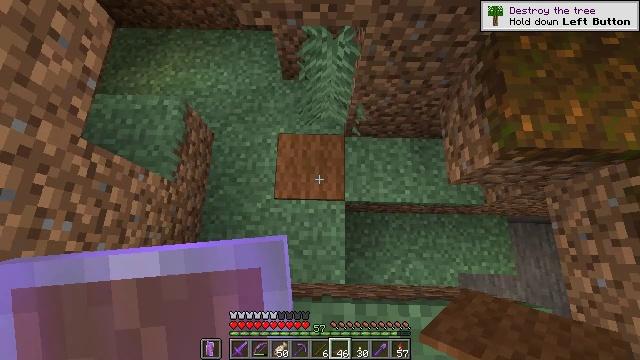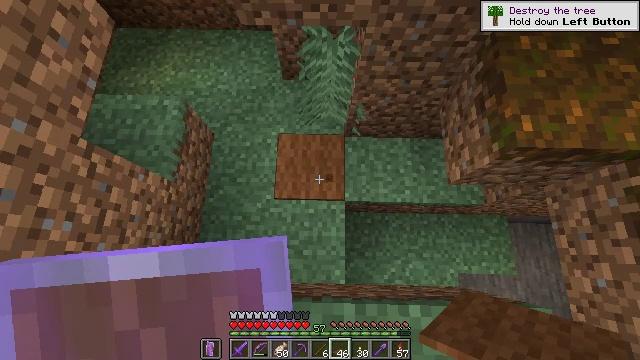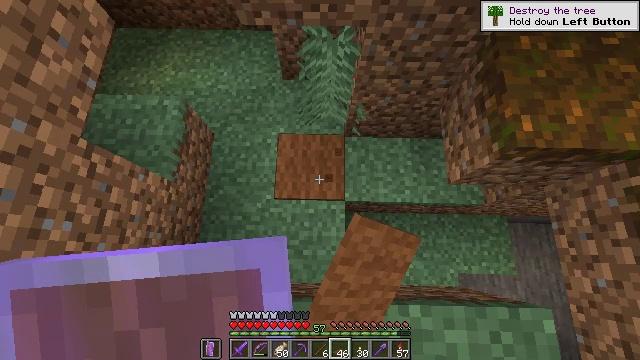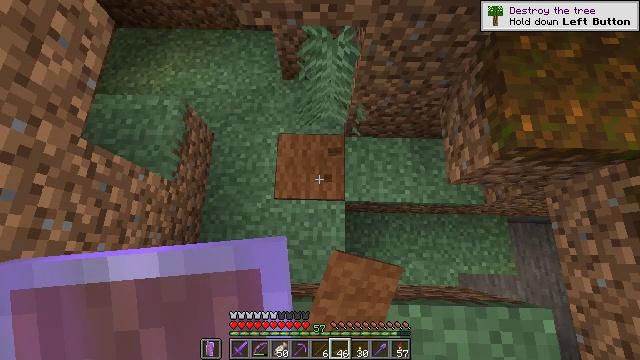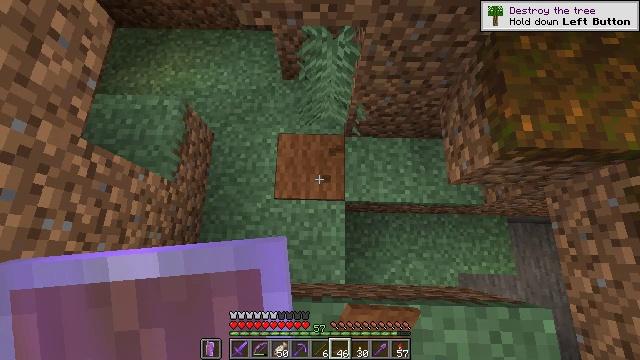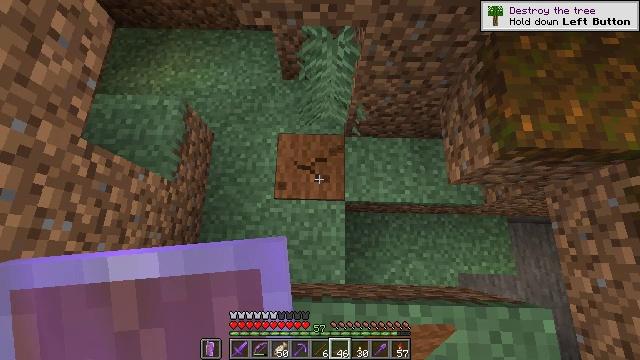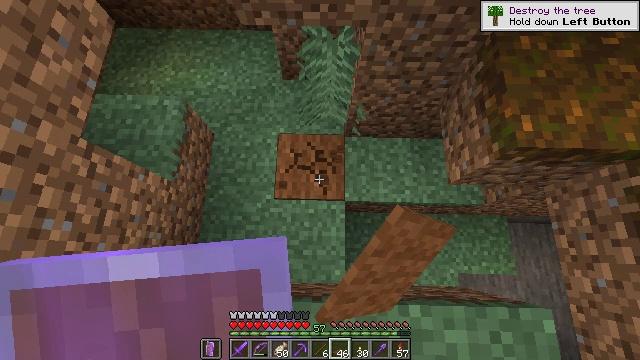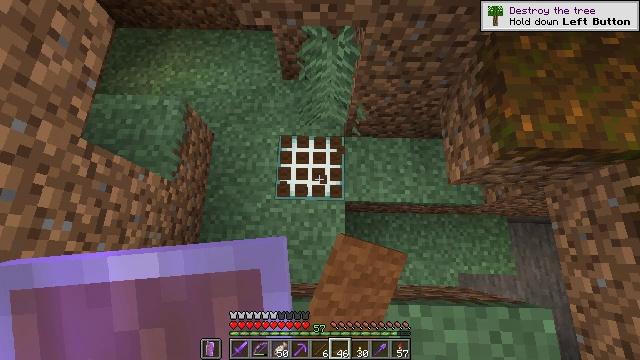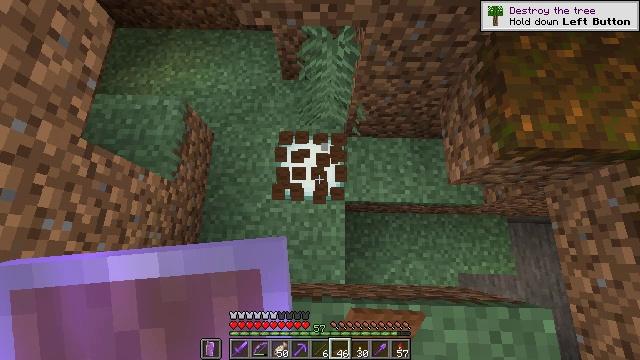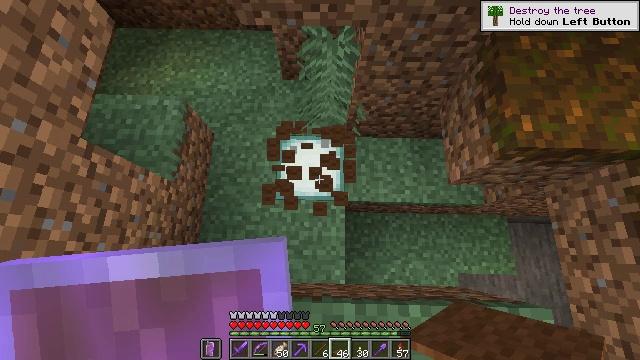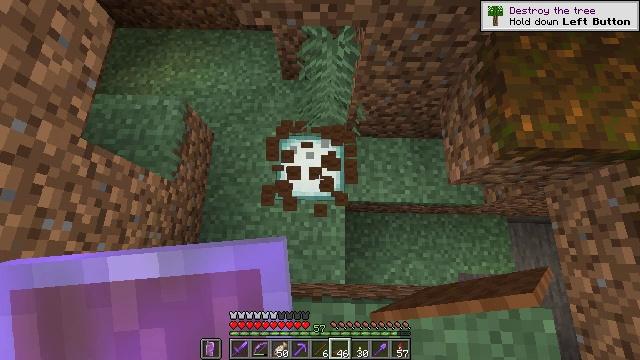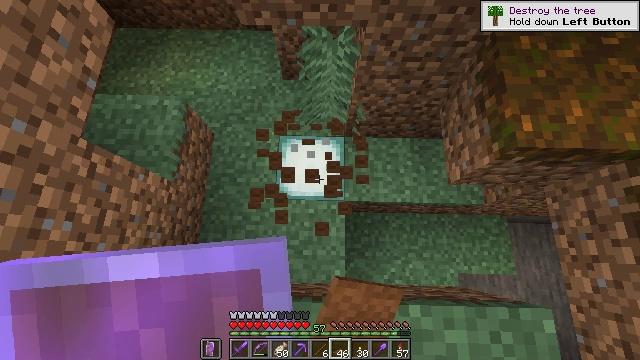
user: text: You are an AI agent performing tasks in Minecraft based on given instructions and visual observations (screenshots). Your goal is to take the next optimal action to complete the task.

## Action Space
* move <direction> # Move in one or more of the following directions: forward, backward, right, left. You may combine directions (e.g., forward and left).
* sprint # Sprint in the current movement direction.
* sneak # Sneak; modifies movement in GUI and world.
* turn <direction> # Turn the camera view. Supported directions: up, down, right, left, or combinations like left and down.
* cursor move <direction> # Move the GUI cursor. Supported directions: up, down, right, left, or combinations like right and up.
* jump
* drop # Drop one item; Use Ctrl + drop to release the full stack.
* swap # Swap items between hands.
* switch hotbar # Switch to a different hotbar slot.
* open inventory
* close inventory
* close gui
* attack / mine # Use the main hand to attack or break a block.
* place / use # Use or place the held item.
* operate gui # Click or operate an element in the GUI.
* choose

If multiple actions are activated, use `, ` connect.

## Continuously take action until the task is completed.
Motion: motion action
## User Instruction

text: Pick up the brown carpet.
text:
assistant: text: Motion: attack / mine
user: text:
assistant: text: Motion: attack / mine
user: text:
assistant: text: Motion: attack / mine
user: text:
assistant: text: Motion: attack / mine
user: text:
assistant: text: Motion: attack / mine
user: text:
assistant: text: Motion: attack / mine
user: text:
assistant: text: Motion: attack / mine
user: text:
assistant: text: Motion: attack / mine
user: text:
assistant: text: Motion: attack / mine
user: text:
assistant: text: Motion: attack / mine
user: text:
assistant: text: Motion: attack / mine
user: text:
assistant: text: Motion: attack / mine